Interaction volume radius: 5 \u00c5
Interaction volume height: 15 \u00c5
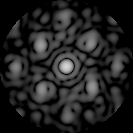
Disorder parameter: 0.4571